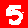
Digit: 5